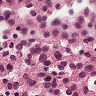
Metastatic tissue present: no